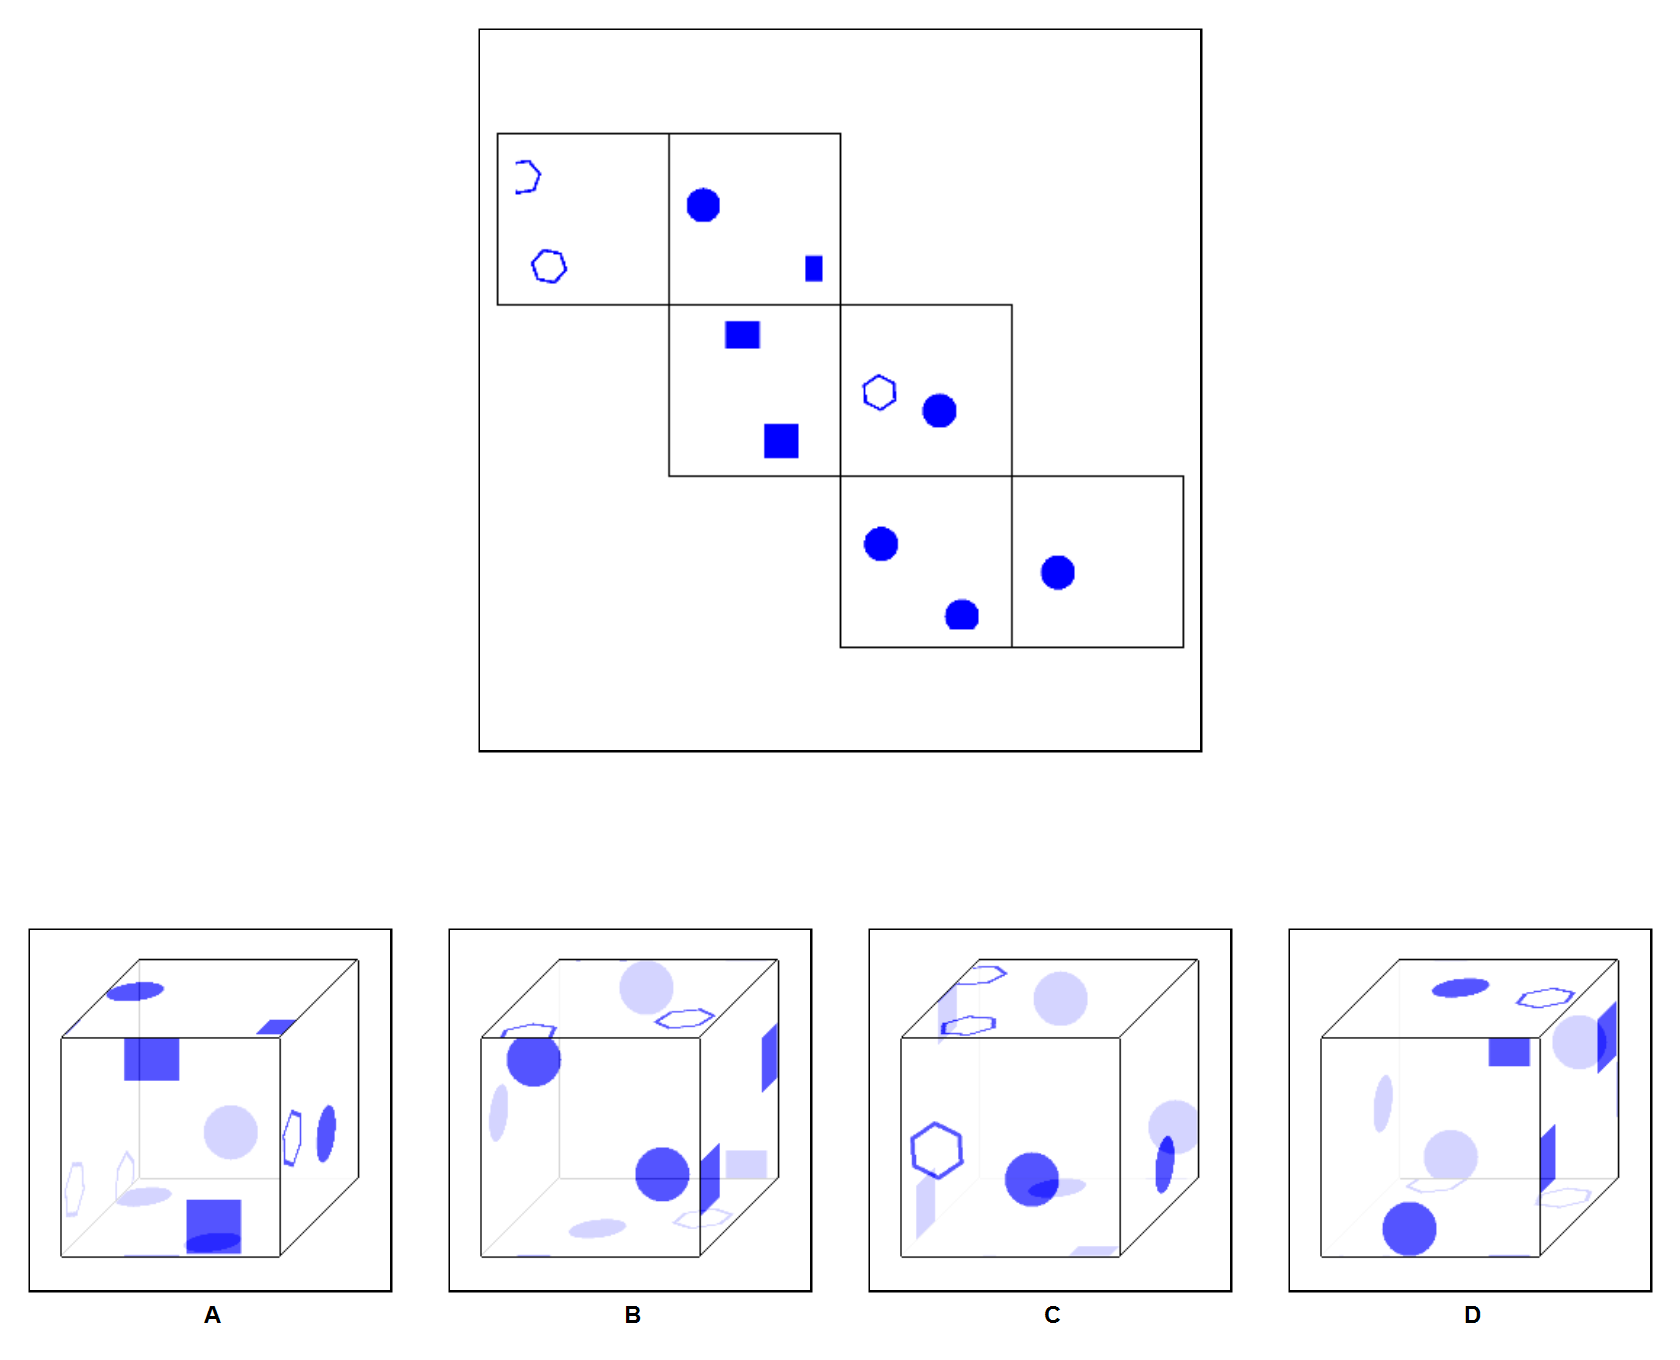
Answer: C